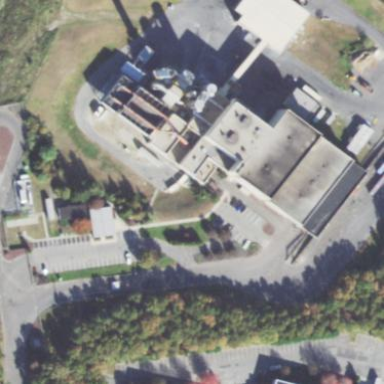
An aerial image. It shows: Industrial building.